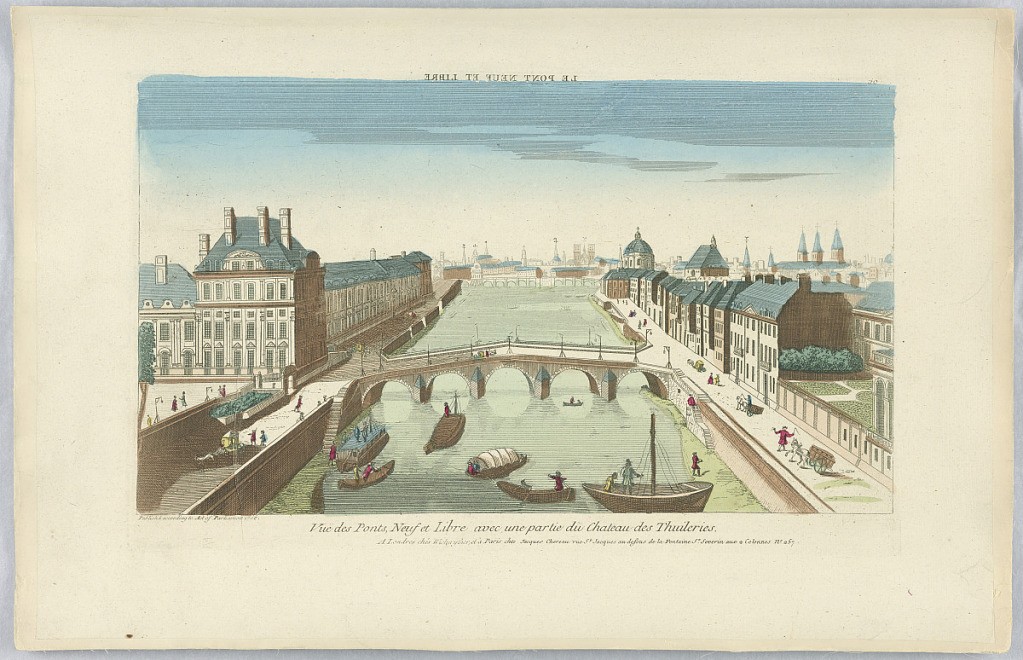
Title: Peep-Show Print
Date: mid-18th century
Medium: Engraving and brush and wash on paper
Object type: Print
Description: Peep-show print